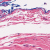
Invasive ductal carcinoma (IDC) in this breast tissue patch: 0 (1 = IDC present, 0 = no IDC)